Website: crate-barrel
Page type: billing-address
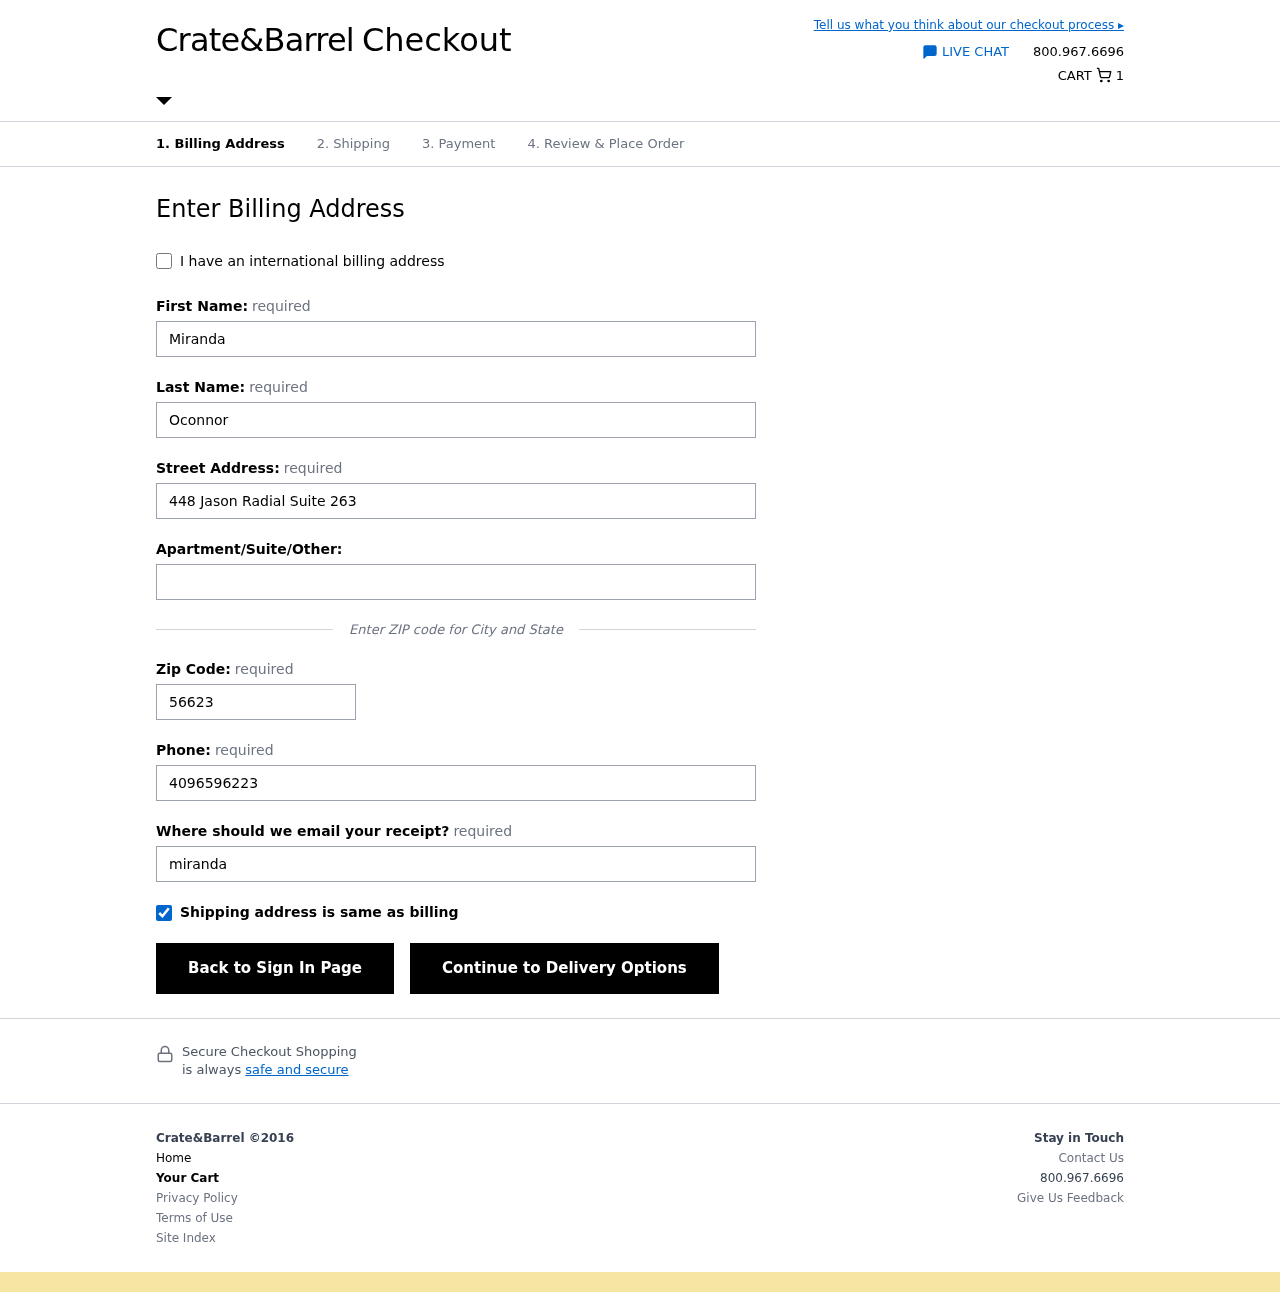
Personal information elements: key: PII_EMAIL
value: miranda_oconnor@yahoo.com
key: PII_FIRSTNAME
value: Miranda
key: PII_LASTNAME
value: Oconnor
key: PII_PHONE
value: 4096596223
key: PII_POSTCODE
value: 56623
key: PII_STREET
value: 448 Jason Radial Suite 263
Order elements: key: ORDER_NUM_ITEMS
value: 1